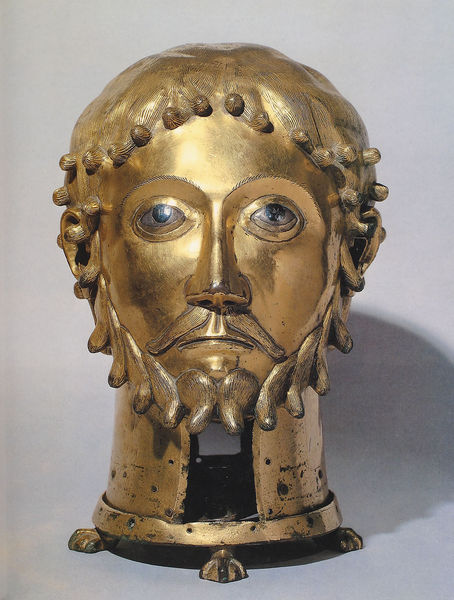
Titel: Kopfreliquiar aus Fischbeck
Institution: Hannover, Kestner-Museum
Schlagwörter: kopf, alt, bart, augen, gold, füße, kaiser, könig, büste, metall, fürst, christus, griechenland, heiliger, römisch, reliquiar, abgenutzt, antick